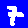
Digit: 7